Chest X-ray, AP view. Patient: 46 years old, sex F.
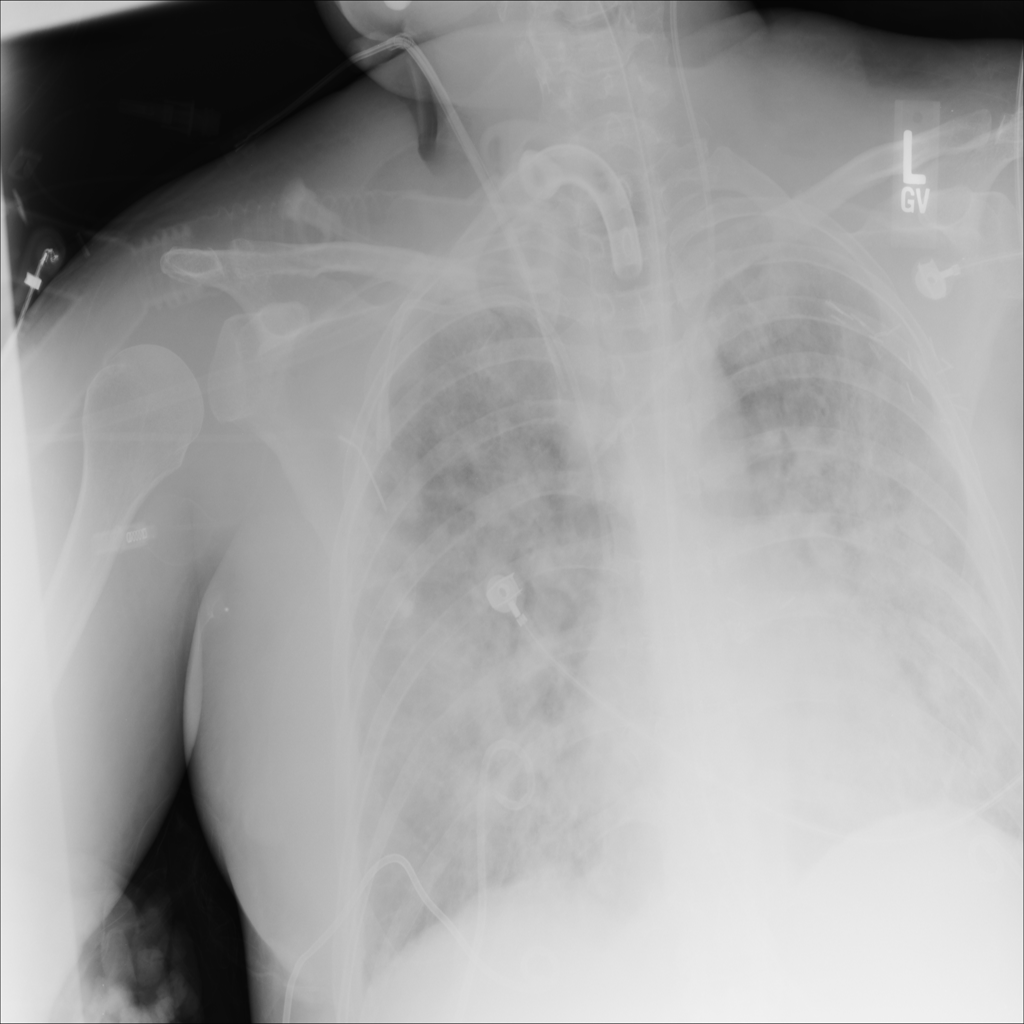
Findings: No Finding